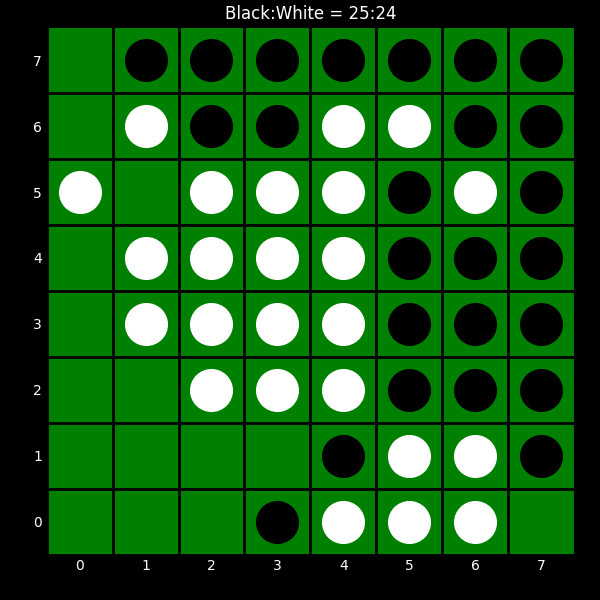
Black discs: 25
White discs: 24